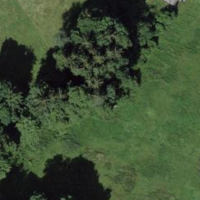
EUNIS habitat code: 24
Species observed at this site:
Filipendula ulmaria